Question: I have been running into some issues where my UITableView after being dragged and dropped into my view controller appears with a sizable white space gap from the top of the element ot the start of the prototype cells. Why does this occur by default and is there a way to remove this? Maybe in the size inspector?

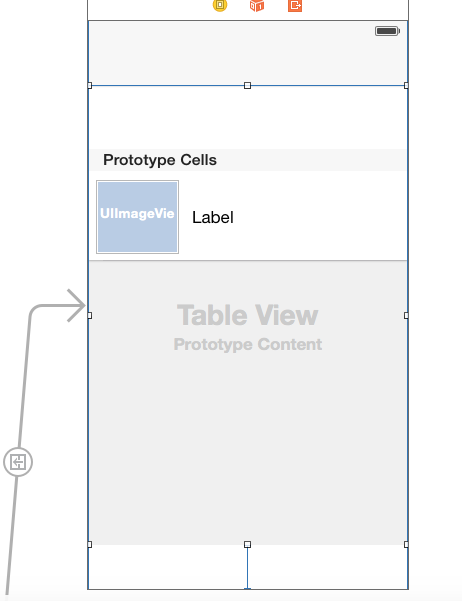
Answer: I was having the same issue in 6.3.2 and all I had to do was to go to the ViewController's attribute inspector and uncheck the "Adjust Scroll View Insets" in the layout information section.
Sorry, they won't let me post images, but that solved the frustration for me. Hope it helps someone else.